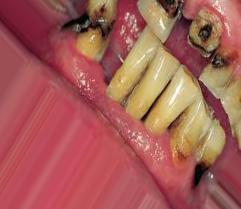
Condition: Caries